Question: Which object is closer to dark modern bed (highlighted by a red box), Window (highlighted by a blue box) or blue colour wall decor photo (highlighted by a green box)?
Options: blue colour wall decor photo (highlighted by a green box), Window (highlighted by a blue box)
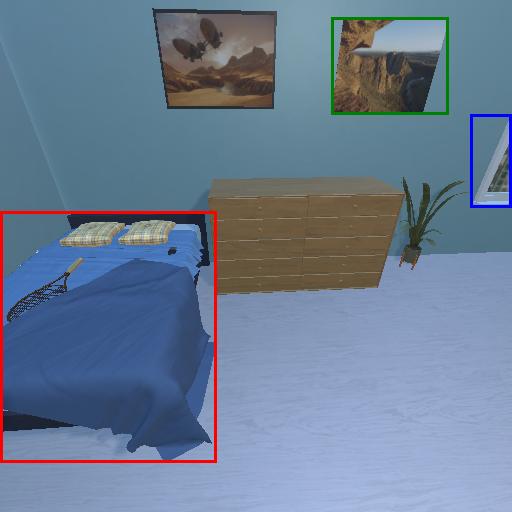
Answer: blue colour wall decor photo (highlighted by a green box)